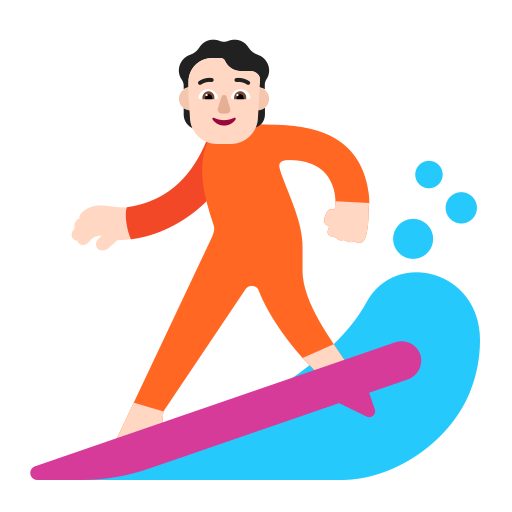
person surfing flat light